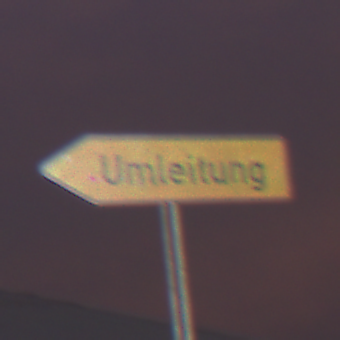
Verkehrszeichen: UmleitungswegweiserLinksweisend
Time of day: SunriseSunset
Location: Outdoor (Urban)
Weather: PartlyCloudy
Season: NotSpecified
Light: Artificial